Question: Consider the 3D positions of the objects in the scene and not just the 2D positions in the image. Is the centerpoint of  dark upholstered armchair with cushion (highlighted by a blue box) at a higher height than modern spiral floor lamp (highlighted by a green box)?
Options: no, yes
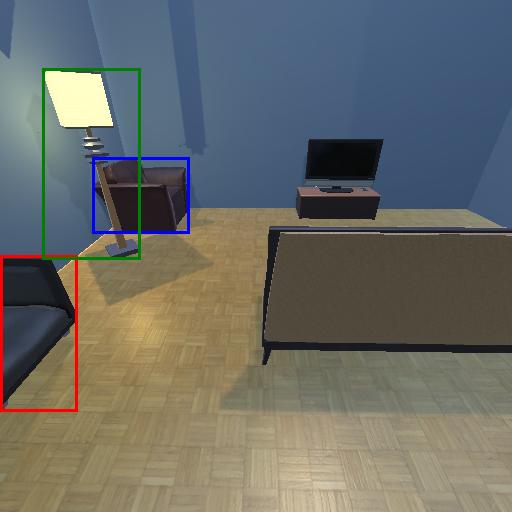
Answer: no